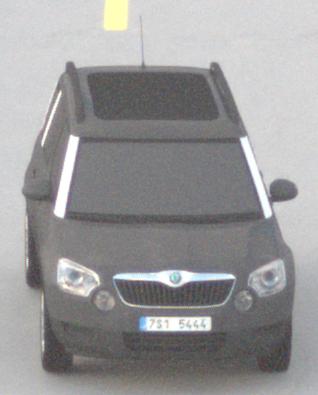
Make: Skoda
Model: Yeti 1.2 TSI
Detailed model: Yeti
Model produced from: 2009/11
Model produced until: 2011/10
Doors: 5
Color: gray
Road condition: dry road
Daytime: sunrise or sunset
Contrast: low contrast